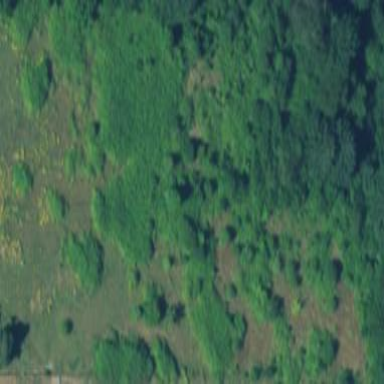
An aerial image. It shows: Area covered in scrub vegetation.